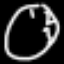
Label: clock